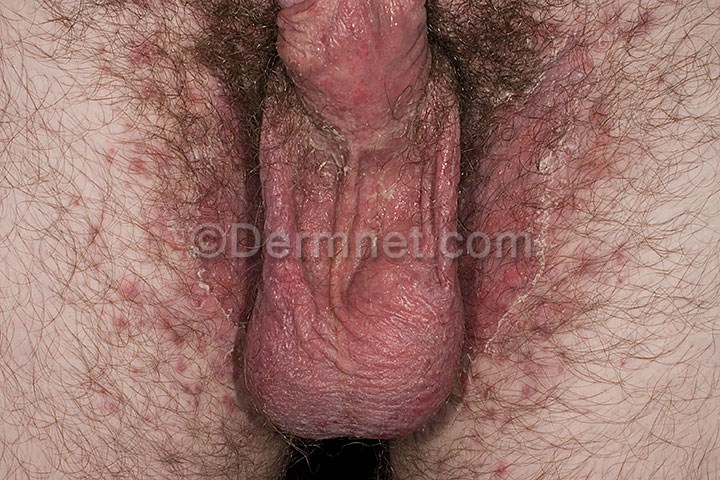
Disease: Tinea Ringworm Candidiasis and other Fungal Infections